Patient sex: M
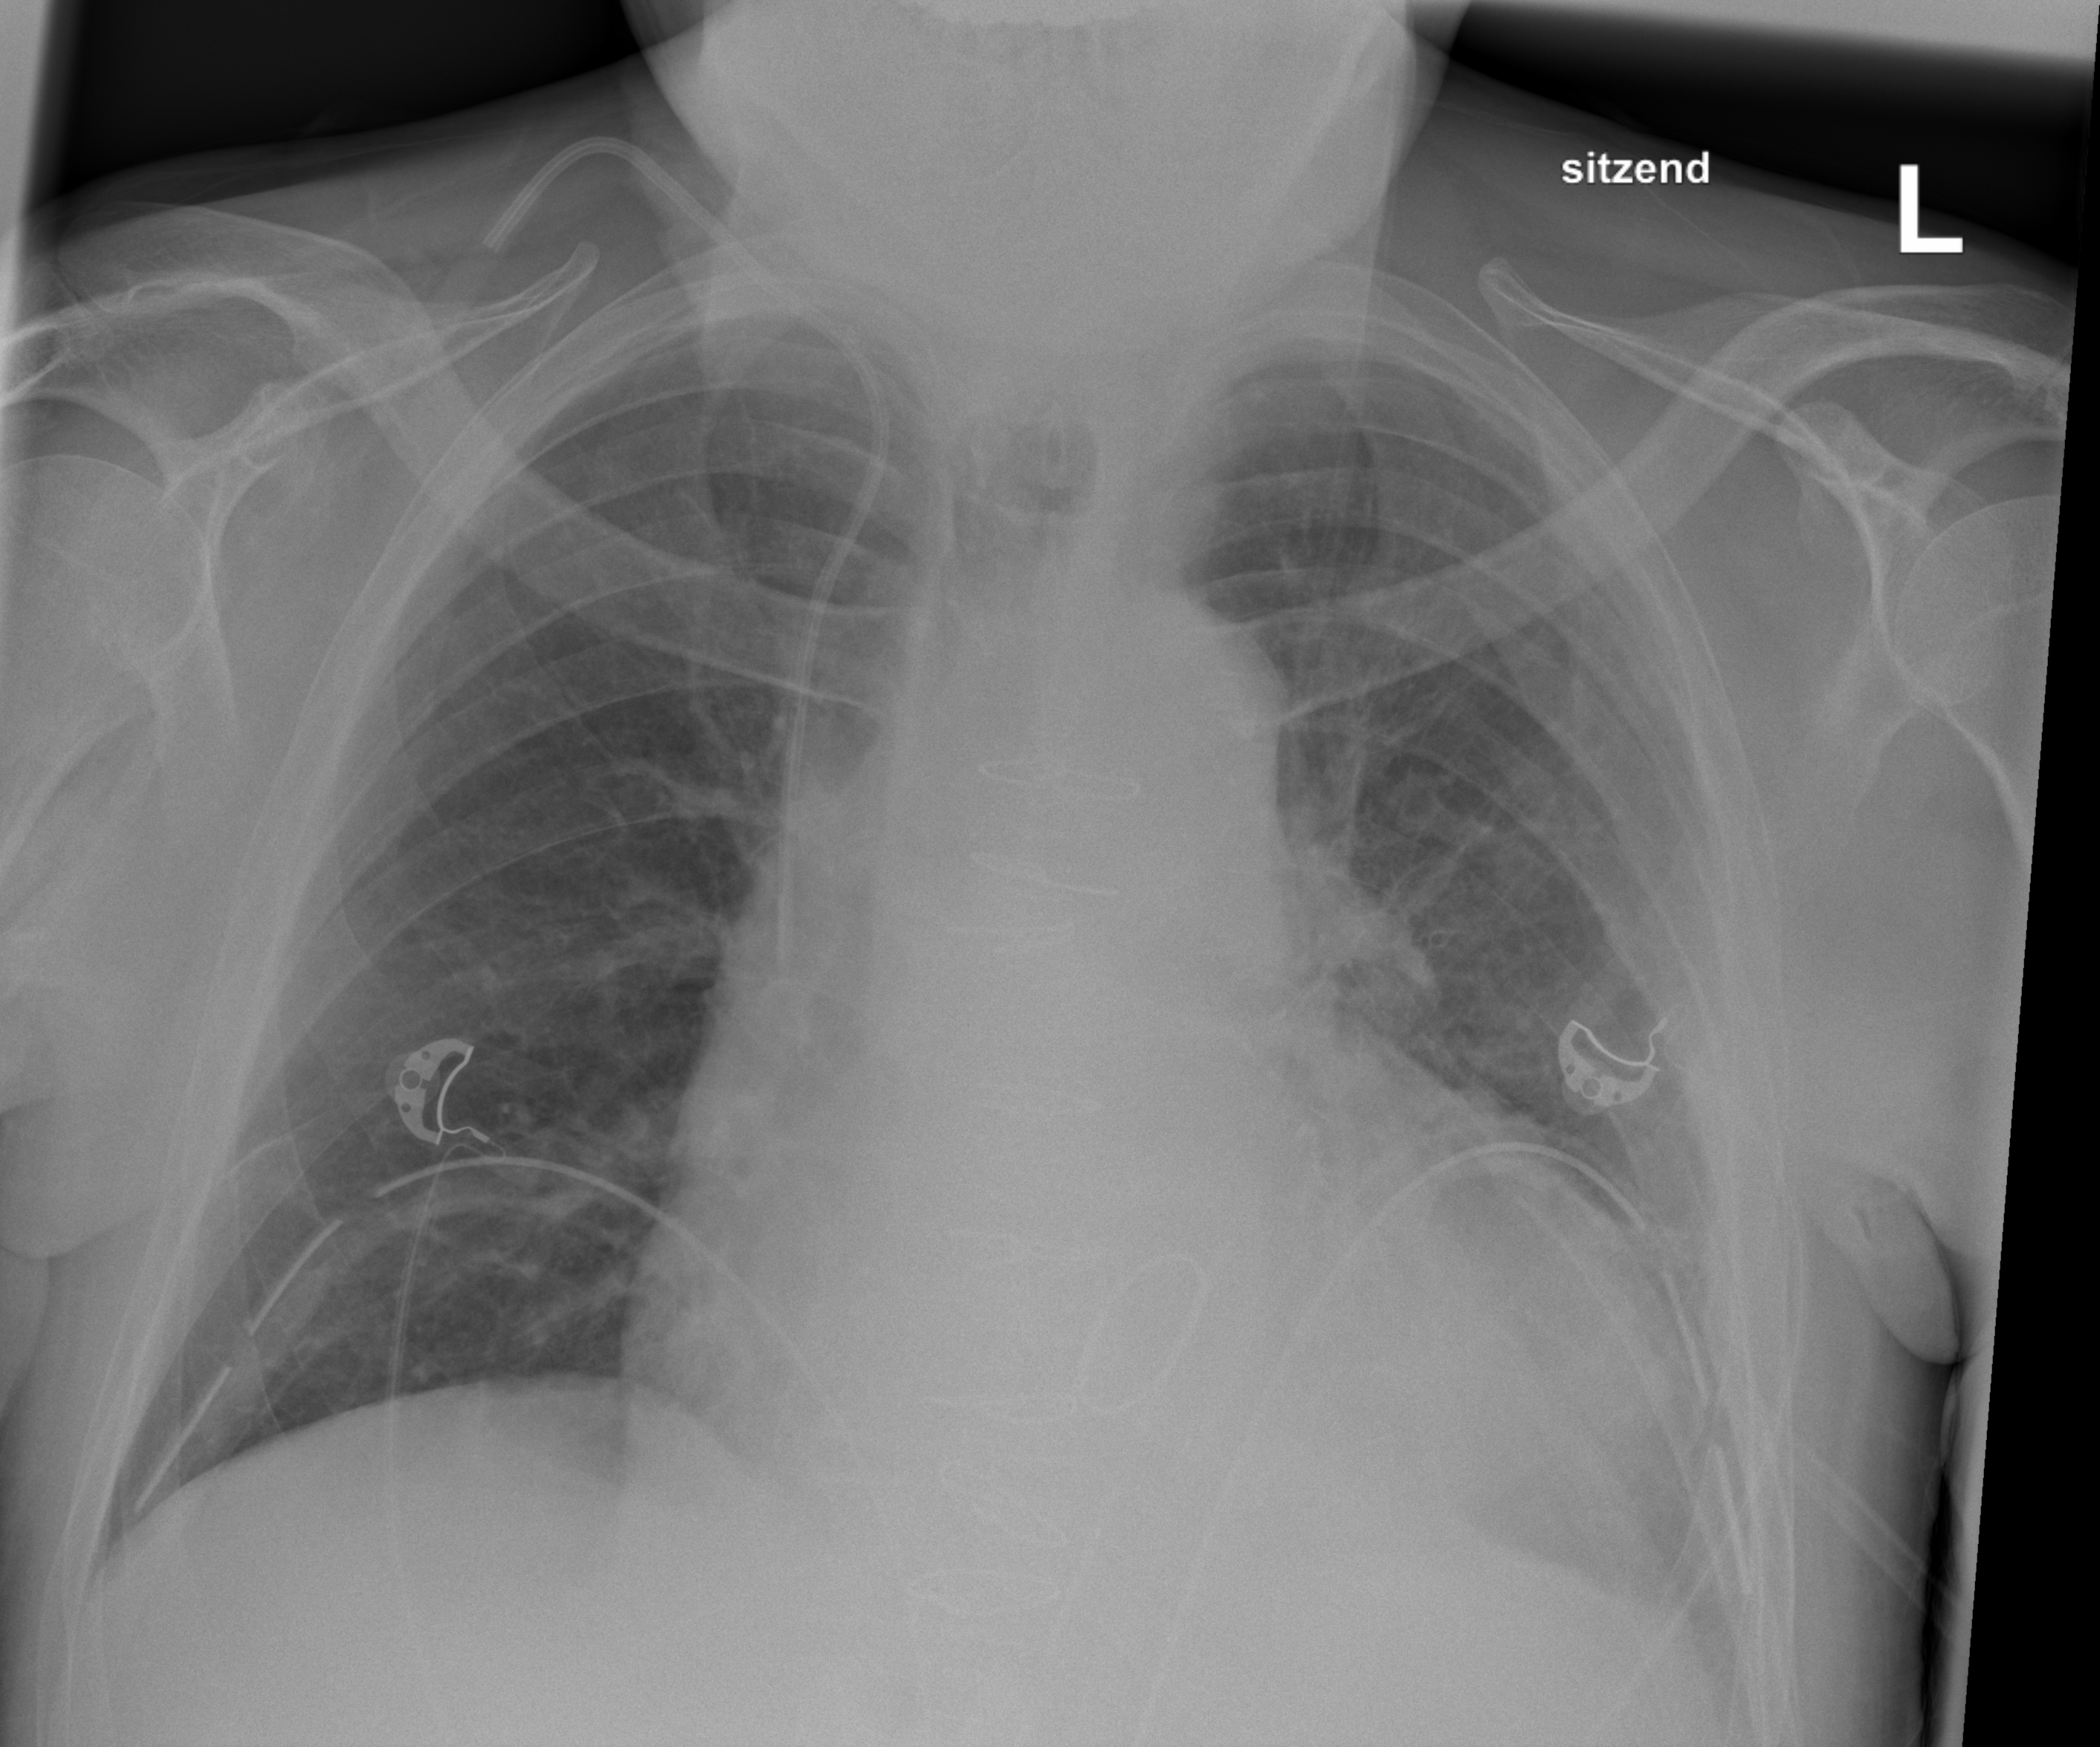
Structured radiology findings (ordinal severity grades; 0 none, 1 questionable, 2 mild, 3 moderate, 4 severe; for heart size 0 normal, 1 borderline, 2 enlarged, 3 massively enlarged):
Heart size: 3
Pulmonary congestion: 0
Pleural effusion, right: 0
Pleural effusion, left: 0
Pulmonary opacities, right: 1
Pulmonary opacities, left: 2
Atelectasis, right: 2
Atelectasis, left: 2